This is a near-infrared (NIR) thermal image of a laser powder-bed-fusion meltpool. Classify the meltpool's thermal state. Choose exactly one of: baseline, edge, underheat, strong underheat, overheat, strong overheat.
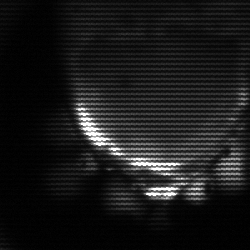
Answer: edge